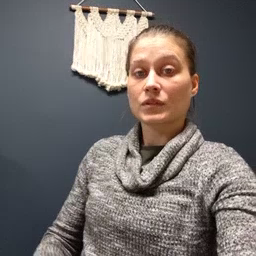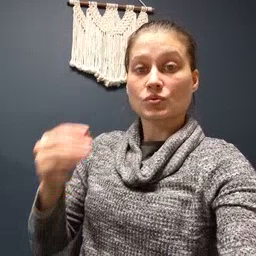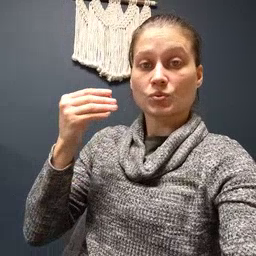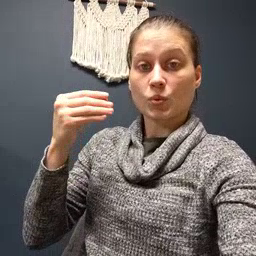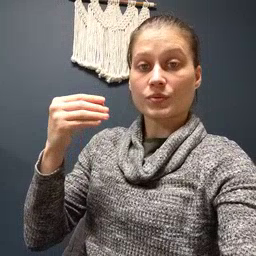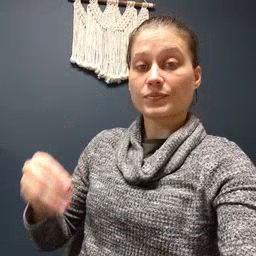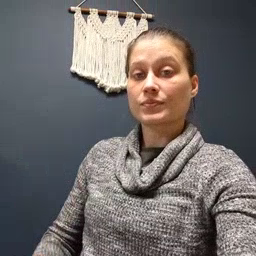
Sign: store